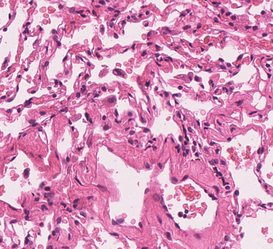
Tumor epithelial tissue: no
Tumor-associated stroma tissue: no
Normal tissue: yes